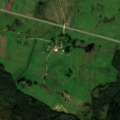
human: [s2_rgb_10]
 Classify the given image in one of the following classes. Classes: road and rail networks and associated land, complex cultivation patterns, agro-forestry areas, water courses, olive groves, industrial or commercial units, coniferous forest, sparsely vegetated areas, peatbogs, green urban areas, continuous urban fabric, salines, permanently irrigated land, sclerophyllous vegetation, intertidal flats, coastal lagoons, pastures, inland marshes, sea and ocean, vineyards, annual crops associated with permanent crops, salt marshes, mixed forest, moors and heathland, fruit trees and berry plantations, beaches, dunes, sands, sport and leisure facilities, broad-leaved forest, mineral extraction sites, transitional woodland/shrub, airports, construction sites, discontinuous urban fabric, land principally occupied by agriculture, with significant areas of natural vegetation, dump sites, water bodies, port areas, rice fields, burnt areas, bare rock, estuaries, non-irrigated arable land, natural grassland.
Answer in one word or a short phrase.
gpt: non-irrigated arable land, pastures, complex cultivation patterns, broad-leaved forest, coniferous forest, transitional woodland/shrub